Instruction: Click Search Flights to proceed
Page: home
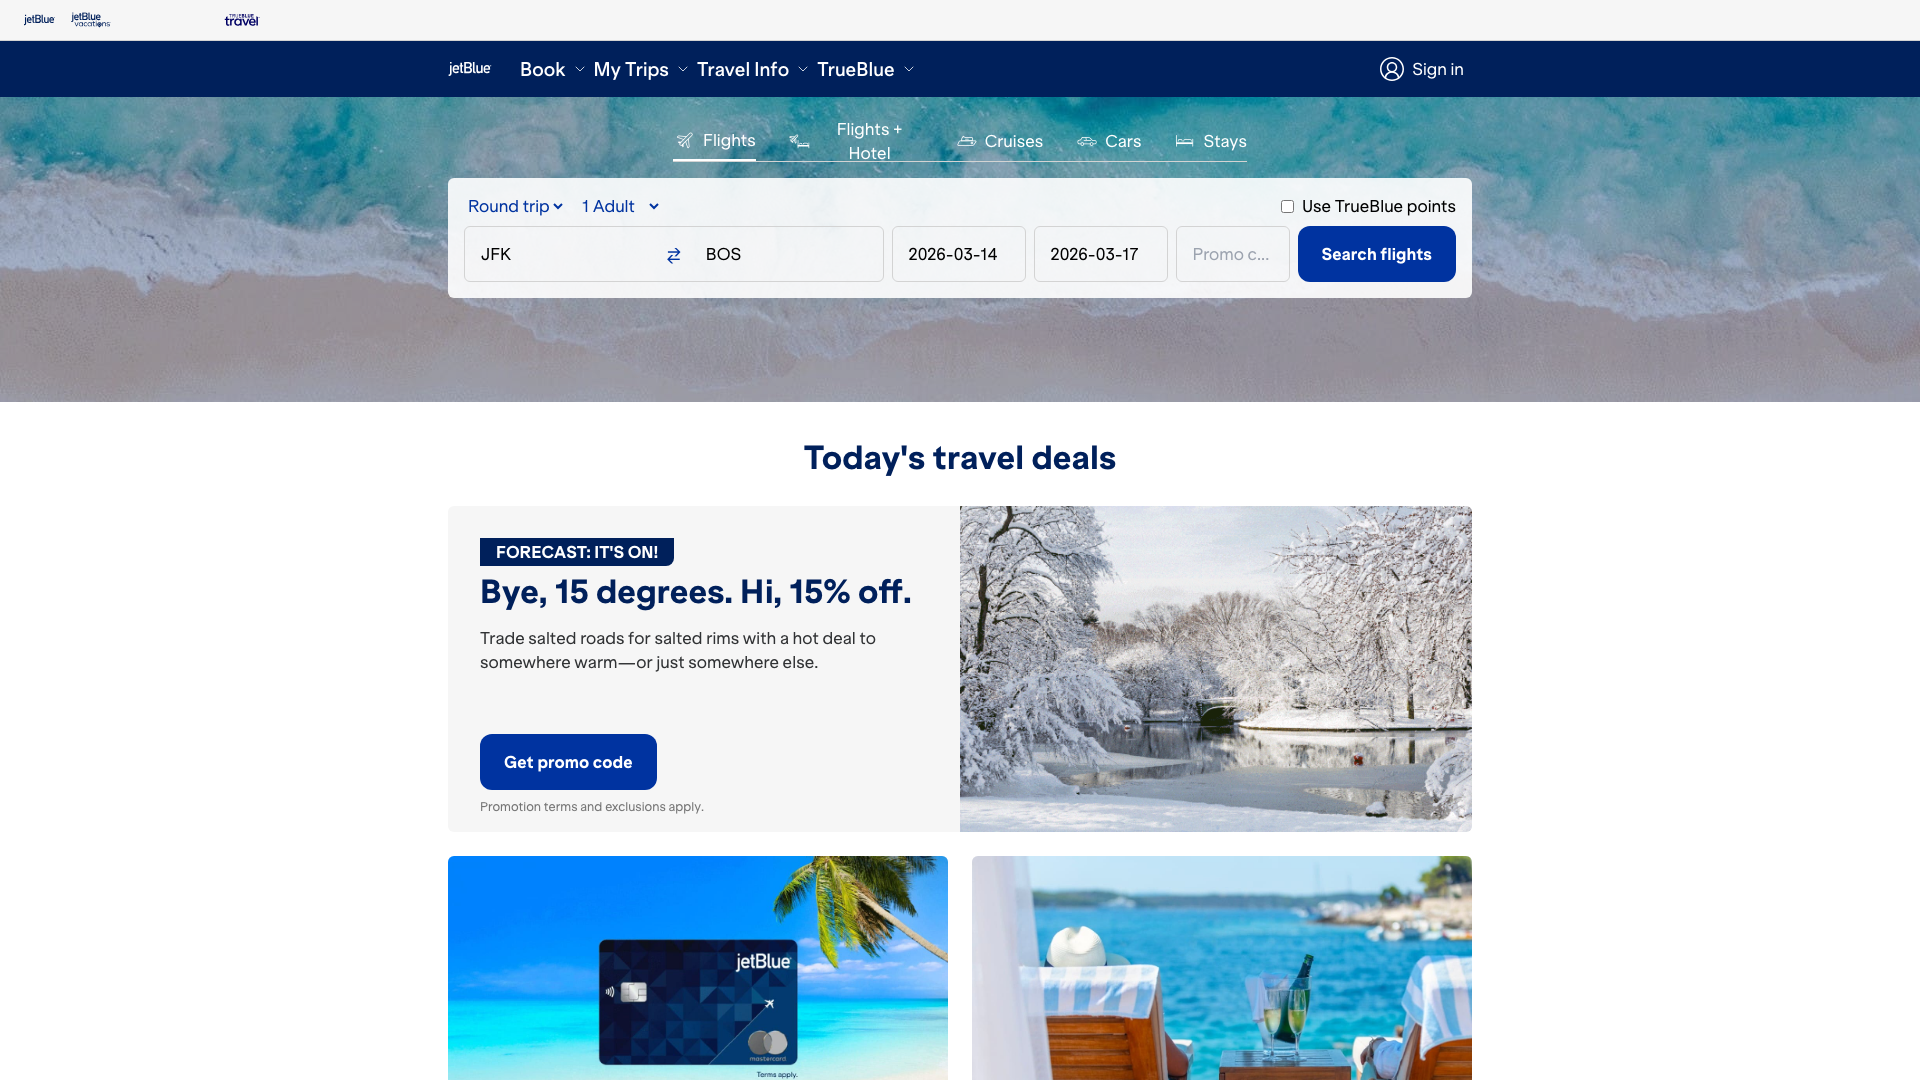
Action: click